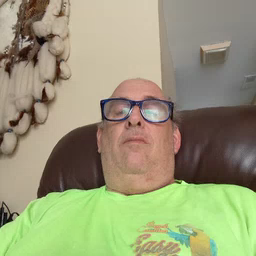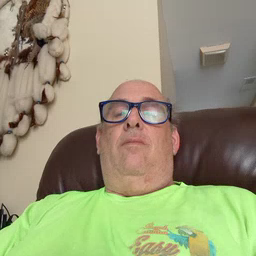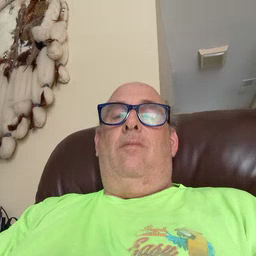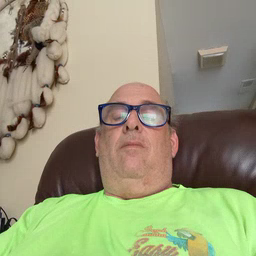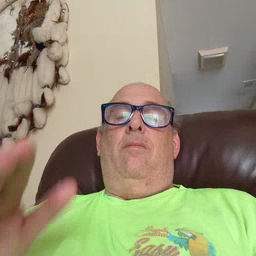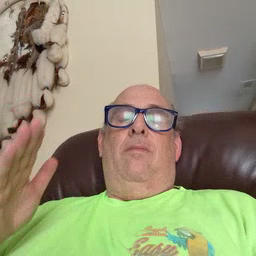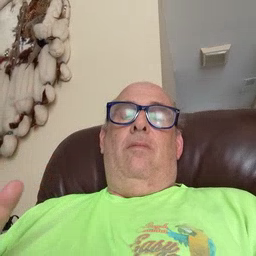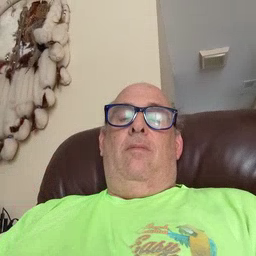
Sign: beside